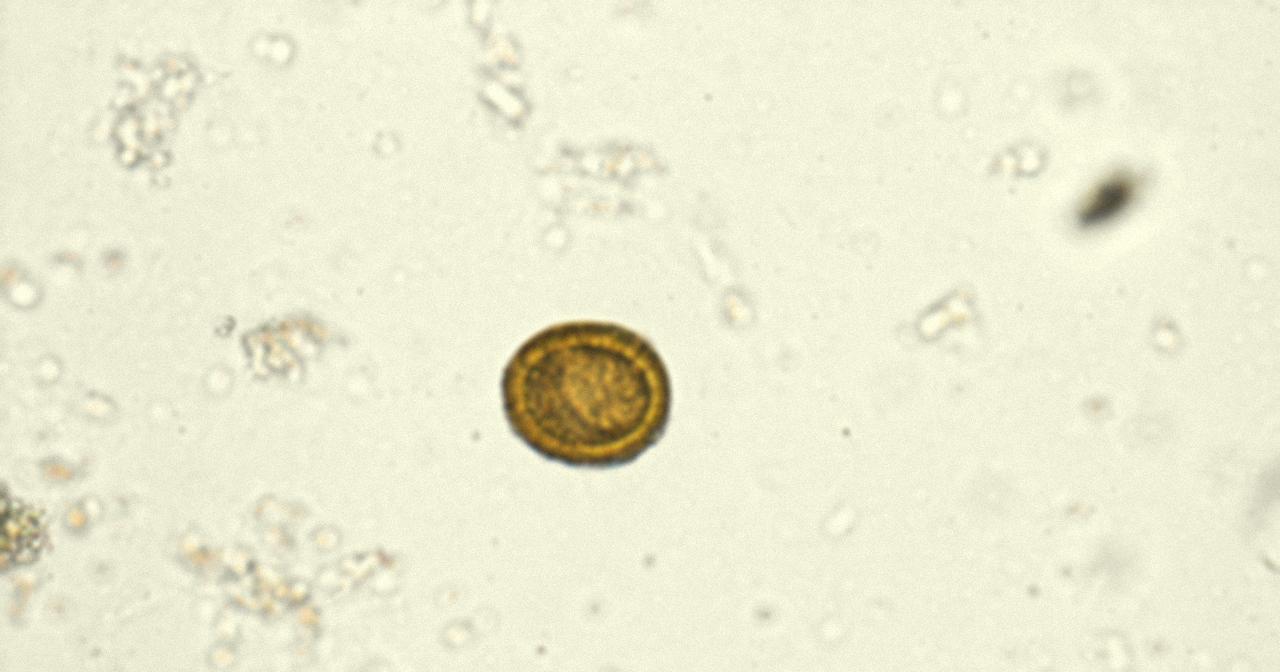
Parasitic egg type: Taenia spp. egg